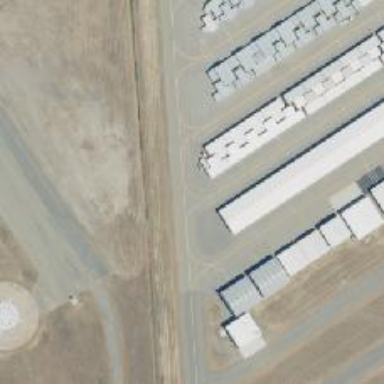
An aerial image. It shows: Image of taxiway at airport.